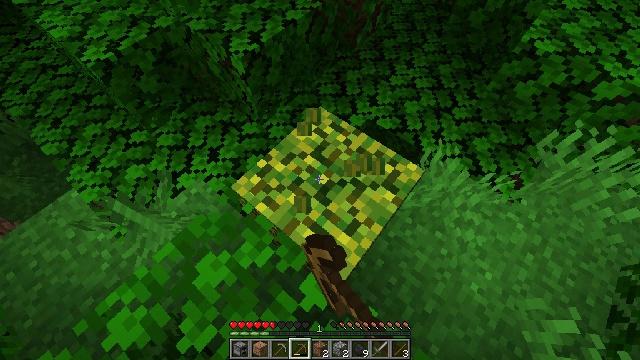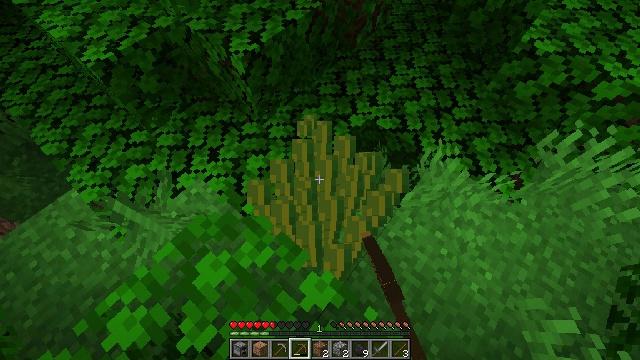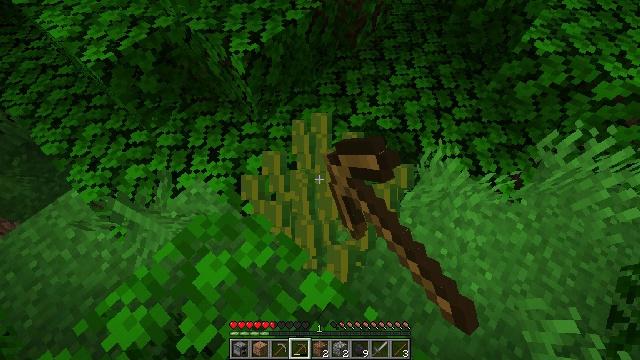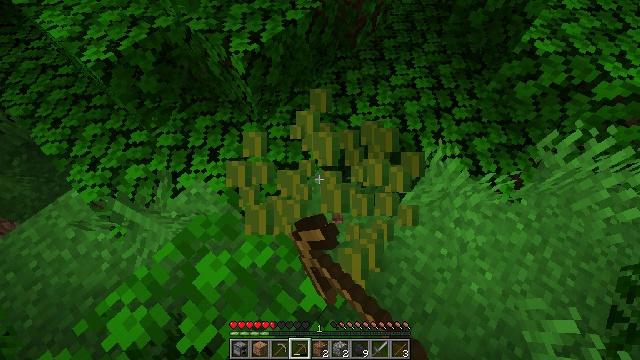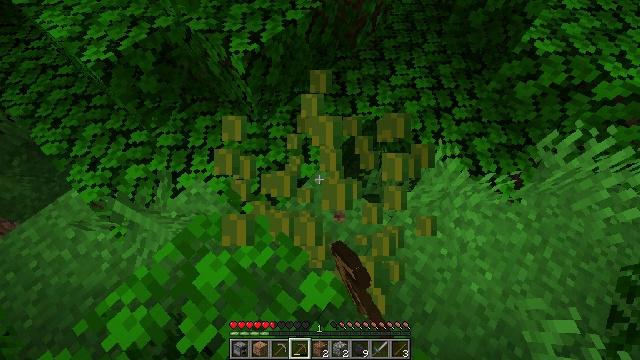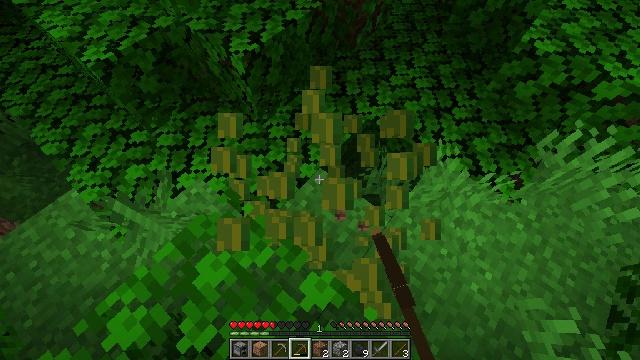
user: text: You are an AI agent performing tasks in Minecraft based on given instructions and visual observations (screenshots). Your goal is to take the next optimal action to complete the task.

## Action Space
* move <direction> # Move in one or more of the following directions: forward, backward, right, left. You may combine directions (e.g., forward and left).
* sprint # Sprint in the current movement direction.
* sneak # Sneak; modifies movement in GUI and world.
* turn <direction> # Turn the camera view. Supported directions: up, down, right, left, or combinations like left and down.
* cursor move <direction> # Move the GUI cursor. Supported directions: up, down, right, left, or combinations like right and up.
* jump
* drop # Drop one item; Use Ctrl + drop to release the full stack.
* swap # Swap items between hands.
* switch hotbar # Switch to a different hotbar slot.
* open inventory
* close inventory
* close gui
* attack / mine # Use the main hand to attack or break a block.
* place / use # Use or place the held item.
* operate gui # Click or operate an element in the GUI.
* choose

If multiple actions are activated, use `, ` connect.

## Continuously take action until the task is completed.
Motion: motion action
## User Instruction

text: Attack the melon to collect it.
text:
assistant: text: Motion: attack / mine
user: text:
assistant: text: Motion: attack / mine
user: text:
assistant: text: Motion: attack / mine
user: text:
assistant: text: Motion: attack / mine
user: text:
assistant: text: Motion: attack / mine
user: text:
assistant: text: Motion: attack / mine